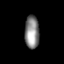
Tissue: prostate
Cell type: T cells
Senescence score: 0.7534
Nuclear area (px): 472
Mean DAPI intensity: 134.049